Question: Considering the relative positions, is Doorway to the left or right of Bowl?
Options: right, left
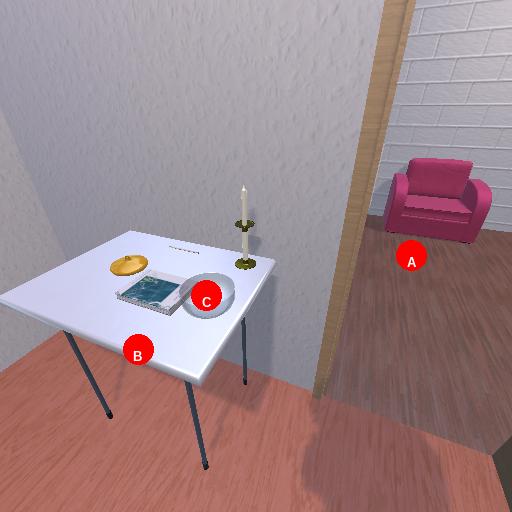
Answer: right